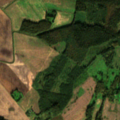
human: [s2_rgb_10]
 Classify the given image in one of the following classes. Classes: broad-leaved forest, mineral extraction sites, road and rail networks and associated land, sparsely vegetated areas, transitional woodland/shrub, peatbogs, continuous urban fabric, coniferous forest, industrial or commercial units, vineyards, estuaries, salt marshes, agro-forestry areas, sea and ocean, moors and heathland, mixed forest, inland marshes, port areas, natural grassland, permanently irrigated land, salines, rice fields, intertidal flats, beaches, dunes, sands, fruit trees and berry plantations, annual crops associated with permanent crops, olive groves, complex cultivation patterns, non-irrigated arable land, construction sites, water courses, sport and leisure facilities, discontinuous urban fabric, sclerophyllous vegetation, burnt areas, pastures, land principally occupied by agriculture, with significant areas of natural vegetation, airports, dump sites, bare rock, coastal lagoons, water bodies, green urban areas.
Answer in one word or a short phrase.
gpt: non-irrigated arable land, land principally occupied by agriculture, with significant areas of natural vegetation, coniferous forest, mixed forest